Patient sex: M
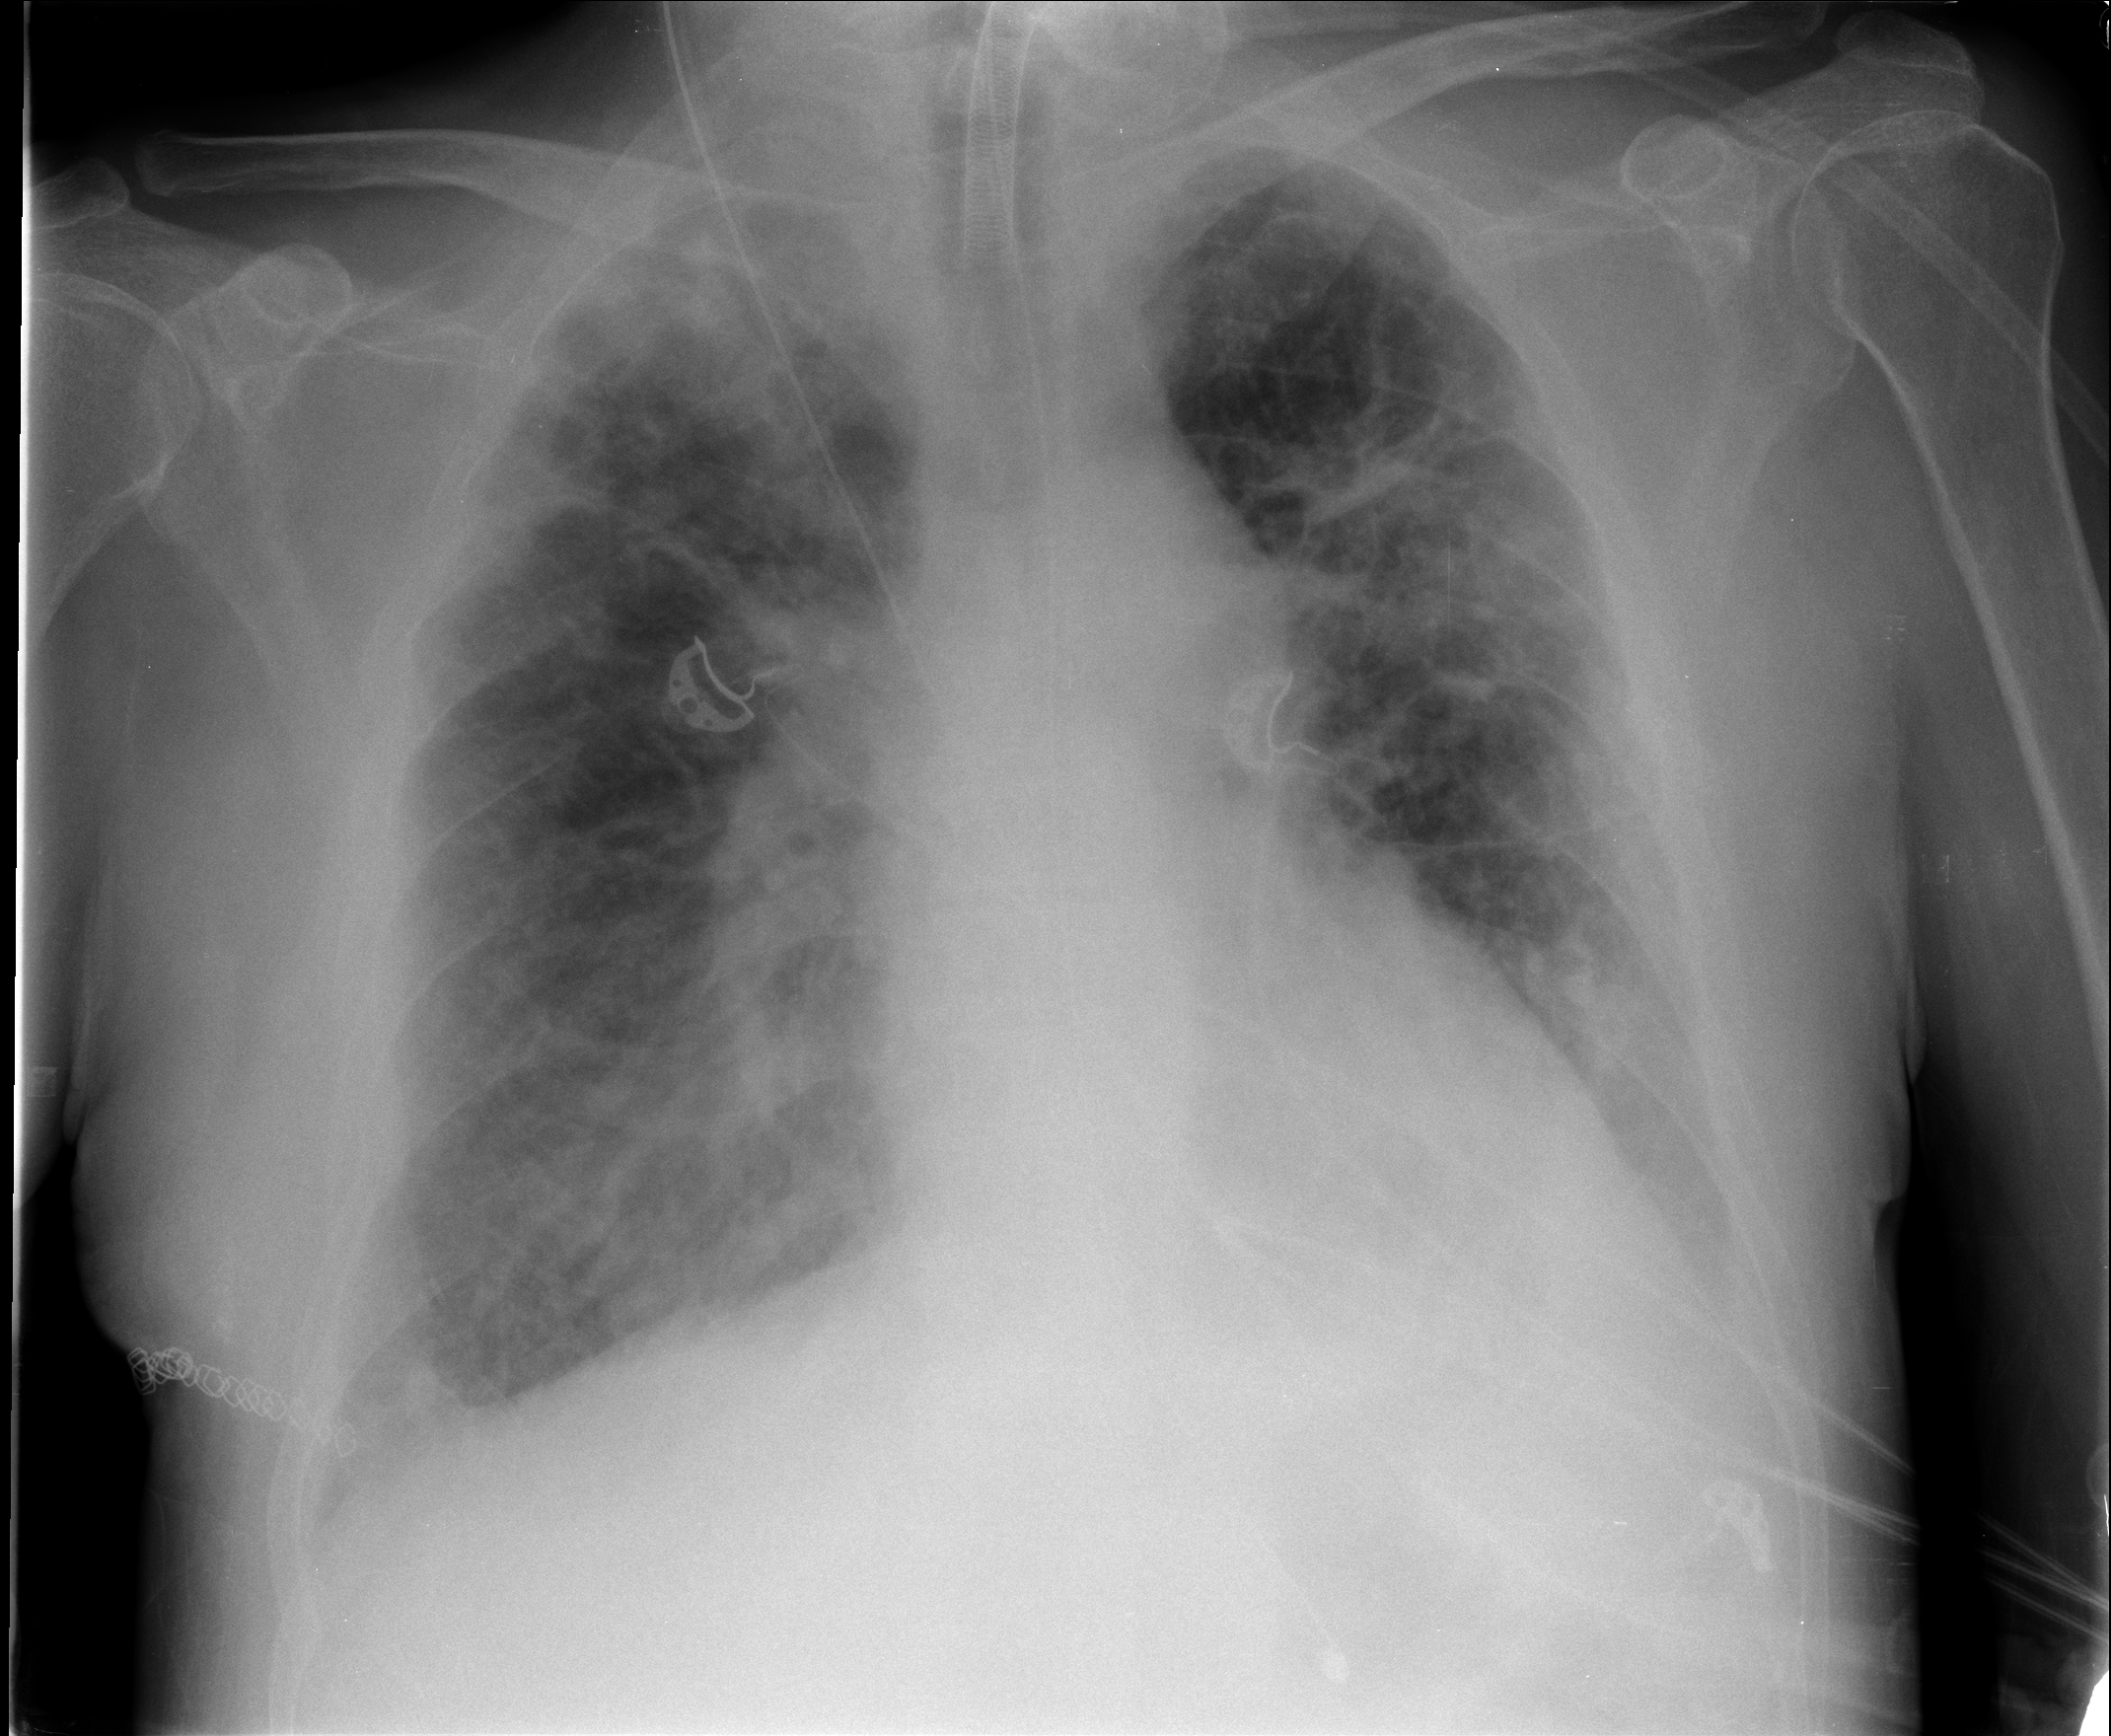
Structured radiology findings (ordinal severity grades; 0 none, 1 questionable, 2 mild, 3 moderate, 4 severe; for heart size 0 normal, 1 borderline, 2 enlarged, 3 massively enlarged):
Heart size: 0
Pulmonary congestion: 2
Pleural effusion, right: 0
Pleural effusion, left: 2
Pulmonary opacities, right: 3
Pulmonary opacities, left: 3
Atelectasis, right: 3
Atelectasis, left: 3